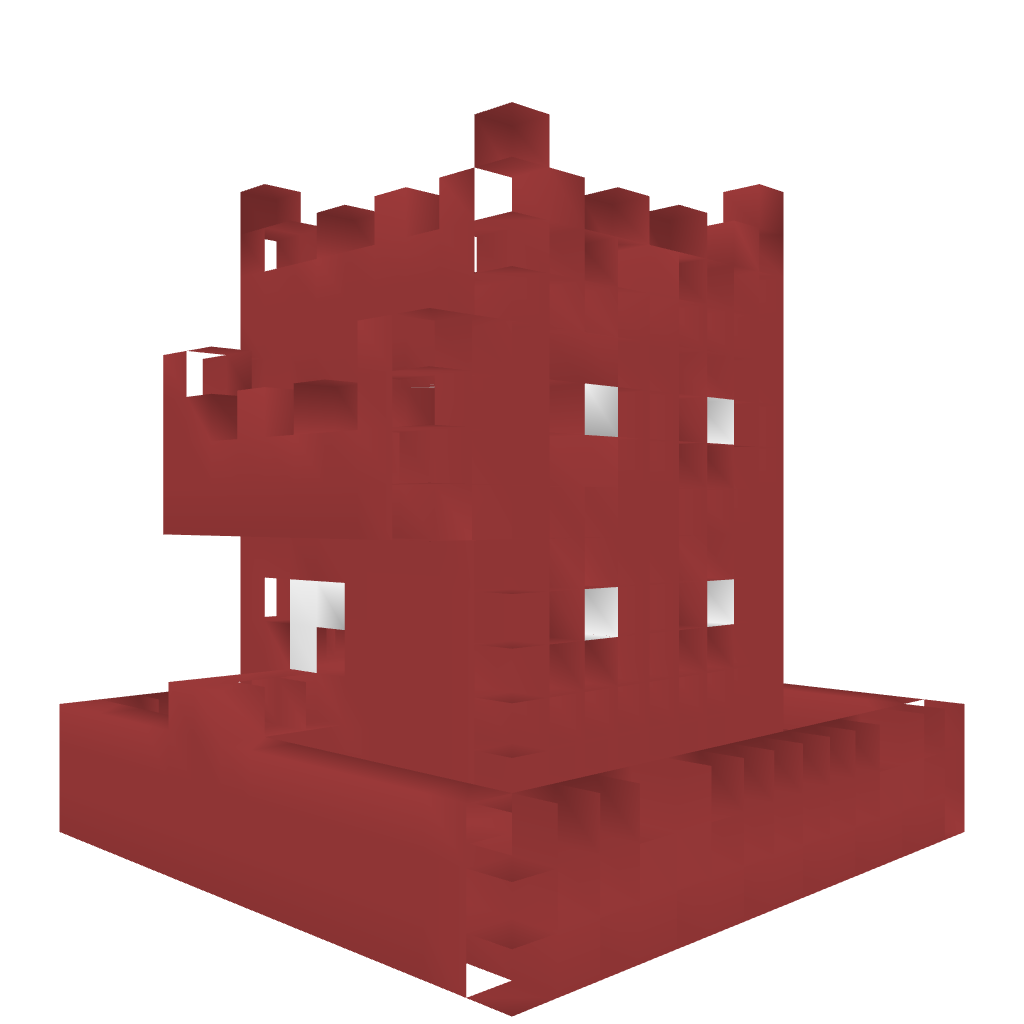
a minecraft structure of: PvPTower: Netherbrick good quality